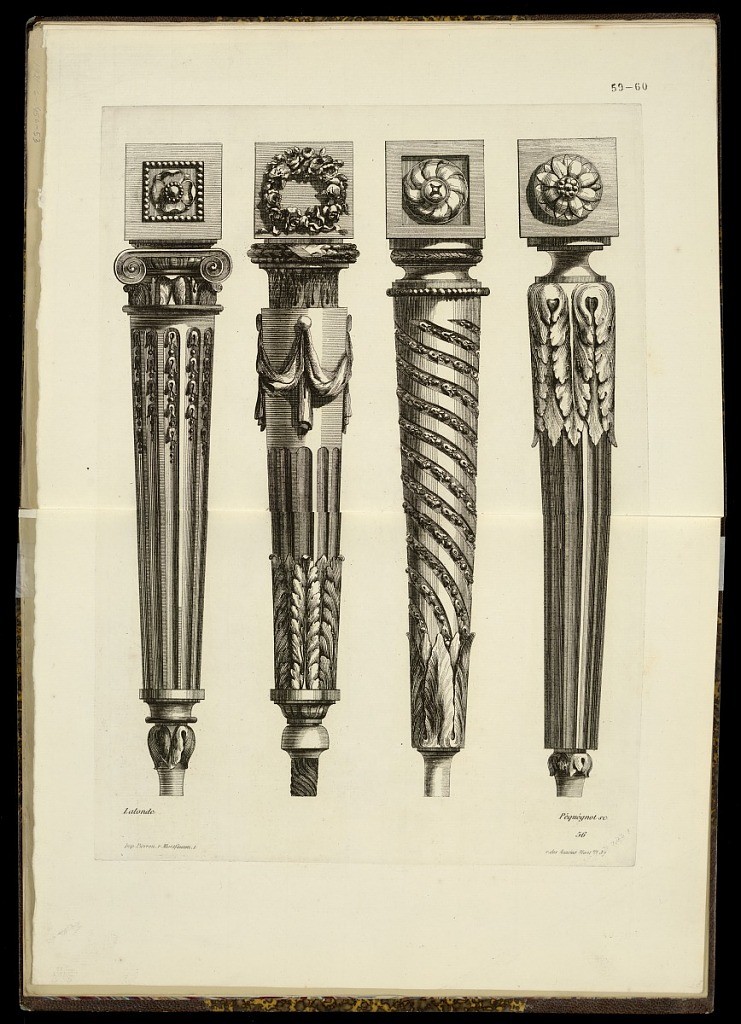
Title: Four Designs for Furniture Legs
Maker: Richard de Lalonde, French, active 1780–96
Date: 1849–66
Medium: Etching on paper
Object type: Print
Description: Four designs for carved furniture legs, tapered and fluted with scrolling leaves, rosettes, and floral motifs. The plate is signed with the printmaker, publisher, and original designer, and numbered